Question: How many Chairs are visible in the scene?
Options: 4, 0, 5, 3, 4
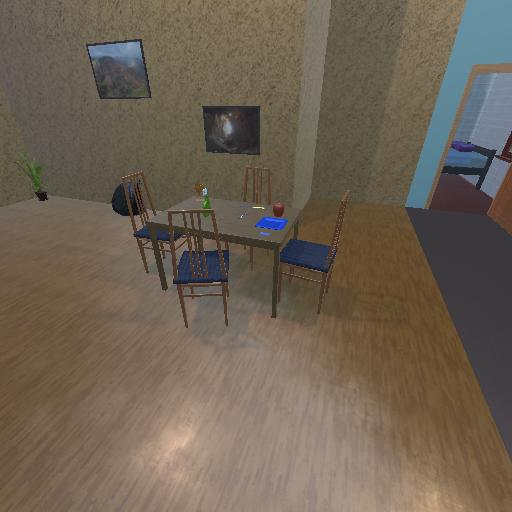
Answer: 4